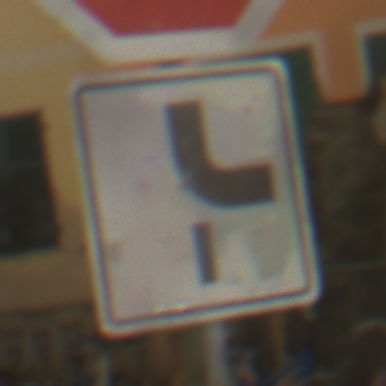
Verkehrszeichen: VerlaufVorfahrtsstrasse10
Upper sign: Stop
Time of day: Night
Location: Outdoor (Urban)
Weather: PartlyCloudy
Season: NotSpecified
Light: Artificial